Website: apple
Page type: billing-address
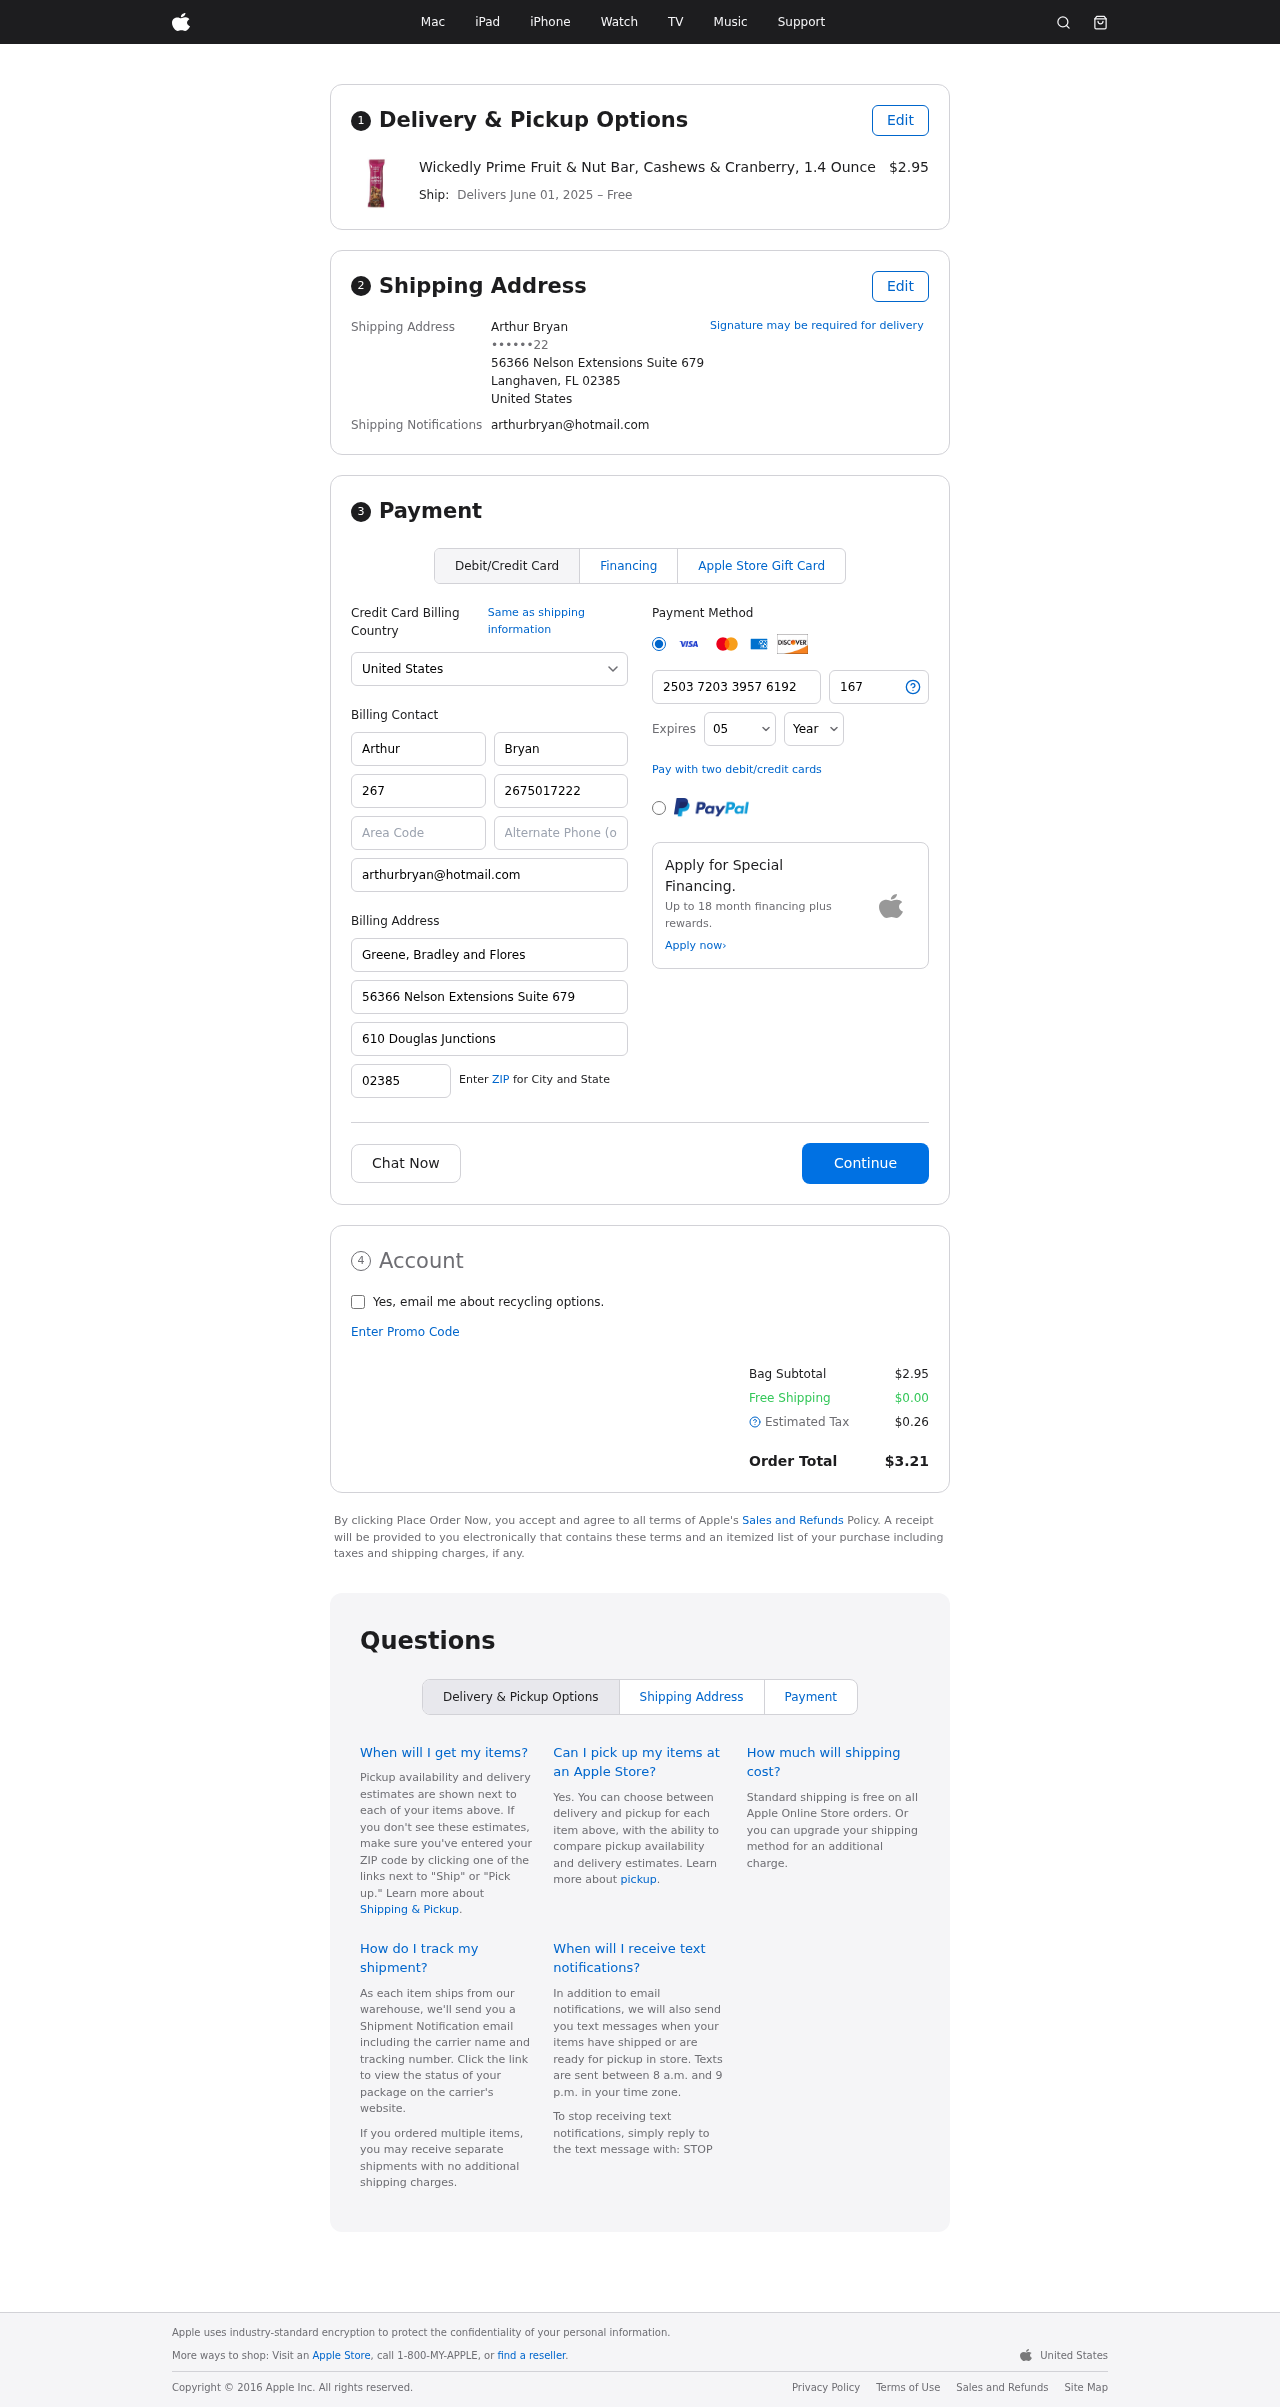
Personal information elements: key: PII_CARD_CVV
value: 167
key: PII_CARD_EXPIRY_MONTH
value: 05
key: PII_CARD_EXPIRY_YEAR
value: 30
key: PII_CARD_NUMBER
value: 2503 7203 3957 6192
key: PII_CITY_STATE_ZIP
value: Langhaven, FL 02385
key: PII_COUNTRY
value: United States
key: PII_EMAIL
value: arthurbryan@hotmail.com
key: PII_FULLNAME
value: Arthur Bryan
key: PII_STREET
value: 56366 Nelson Extensions Suite 679
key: PII_PHONE_MASKED
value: ••••••22
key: PII_BILLING_FIRSTNAME
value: Arthur
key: PII_BILLING_LASTNAME
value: Bryan
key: PII_BILLING_PHONE_AREA
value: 267
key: PII_BILLING_PHONE
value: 2675017222
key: PII_BILLING_EMAIL
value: arthurbryan@hotmail.com
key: PII_BILLING_COMPANY
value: Greene, Bradley and Flores
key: PII_BILLING_STREET
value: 56366 Nelson Extensions Suite 679
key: PII_BILLING_STREET2
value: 610 Douglas Junctions
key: PII_BILLING_POSTCODE
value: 02385
Product elements: key: PRODUCT1_NAME
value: Wickedly Prime Fruit & Nut Bar, Cashews & Cranberry, 1.4 Ounce
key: PRODUCT1_PRICE
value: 2.95
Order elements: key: ORDER_DELIVERY_DATE
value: June 01, 2025
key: ORDER_SUBTOTAL
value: $2.95
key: ORDER_SHIPPING_COST
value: $0.00
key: ORDER_TAX
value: $0.26
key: ORDER_TOTAL
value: $3.21